Field crop: maize
Growth stage: 1
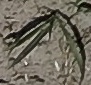
Species: sorghum